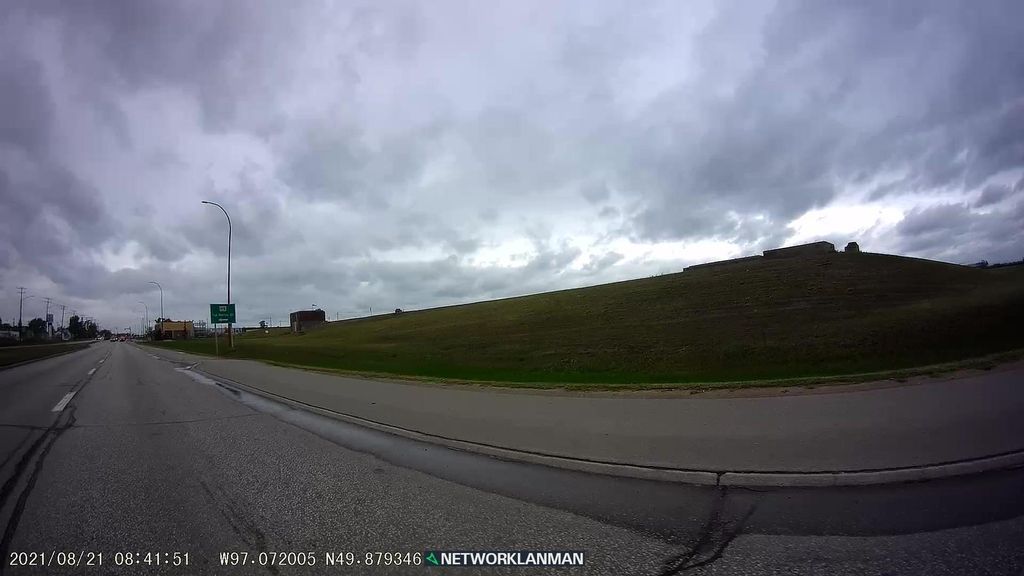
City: winnipeg